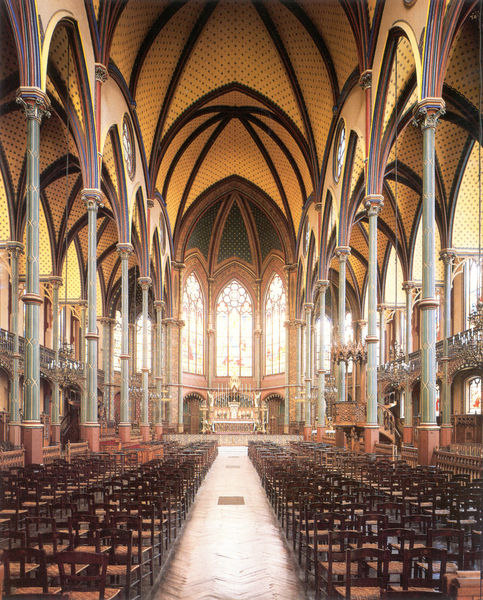
Titel: Saint Eugène (Langhaus)
Künstler: Claude Nicholas Ledoux
Standort: Paris
Institution: Saint Eugène
Schlagwörter: blau, dunkel, schatten, weiß, gelb, grün, ocker, braun, bunt, fenster, grau, hell, holz, licht, orange, pfeiler, schwarz, stuhl, stühle, stützen, säule, säulen, dach, gebäude, rot, beige, hochformat, architektur, sockel, innenraum, möbel, spiegelung, kirche, sonne, boden, gold, decke, innen, england, gotik, rosa, schiff, sitze, bogen, italien, parkett, leer, bank, empore, kuppel, lehnen, treppe, arch, arches, architecture, blue, chair, church, column, columns, fancy, hall, ornate, priest, red, religious, white, window, black, chairs, empty, gestühl, green, interior, sit, windows, yellow, symmetrie, kerzen, brown, floor, geländer, innenansicht, wallpaper, wooden, dünn, hoch, halle, foto, fotografie, photographie, bögen, fussboden, gang, gewölbe, medaillon, stern, rundfenster, dom, rippen, sterne, altar, arkaden, bänke, hauptschiff, hochaltar, kathedrale, langhaus, kapitell, photo, reihen, portal, kirchenschiff, kreuzrippen, kreuzrippengewölbe, mittelgang, mittelschiff, orgel, wood, portale, bestuhlung, dreischiffig, farbfoto, glasfenster, gotisch, kanzel, kreuzgewölbe, kreuzgrat, kreuzgratgewölbe, obergaden, rippengewölbe, rosette, seitenschiff, spitzbogen, spitzbögen, mass, apsis, building, landscape, chor, roof, graublau, bunte, light, holzfußboden, bemalung, shadow, saint, streben, fragil, glass, rosetten, lanzettfenster, bright, marble, sunlight, fesnter, basilika, colonne, oculi, hallenkirche, kapellen, seitenschiffe, vierung, längsschiff, apse, cathedral, nave, bankreihen, jesus, pews, piers, seats, vierpass, neogotik, ceiling, neugotisch, neogotisch, ground, spitzfenster, retabel, église, polychrom, sterngewölbe, gothic, medieval, tracery, windos, aisle, religion, chorgestühl, circle, circles, shapes, rose, god, beautiful, voute, stuhlreihen, cathédrale, neogothic, candles, christian, hochchor, christianity, organ, stuhlreihe, fischgrät, tan, blick zum altar, faith, spiritual, hallway, vault, barock, photograph, photography, bleiverglasung, big, altarpiece, beams, shape, beten, height, molding, pole, tiles, stabkirche, choeur, obergade, holy, catholic, green red, massive, banc, high, osa, benches, walkway, arcade, apside, freisäulen, gemeinderaum, langshaus, osten, spitzgewölbe, stained glass, transept, vaulted, stützbögen, poles, airy, abside, pillars, asp, aps, ribbed valuts, ailse, rows, pulpit, tracing, aisles, rib vault, three-aisled, staoned glass, ail, slender, shining, vitraux, saalbau, ribbed vault, dotted, worship, sanctuary, neo, soaring, groin vault, trefoils, pointed arches, colums, graceful, kreuzrippengewälbe, st denis, saint denis, spacious, high ceiling, flor, concave, stainglass, lighy, pillers, stripper, sixteàpartite, sixtepartite, pol, vauled, lihgt, baroc